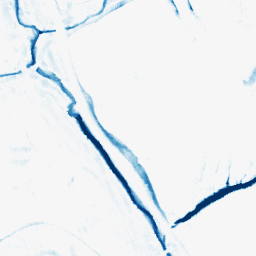
Category: morphological
Decomposition family: morphological_square
Decomposition parameters: operation: closing
size: 10
Upsampling method: bicubic_16x
Upsampling parameters: scale: 16
Upsampling scale: 16